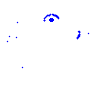
Particle: electron